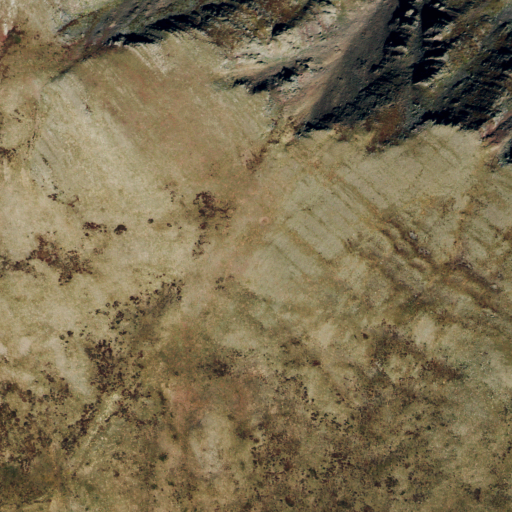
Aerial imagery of mountains in Colorado named Sangre De Cristo Range containing grassland, shrub, barren land, deciduous forest, and mixed forest